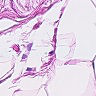
Metastatic tissue present: no